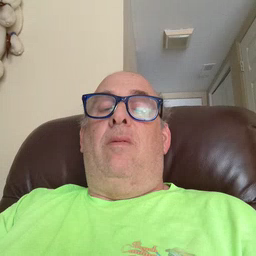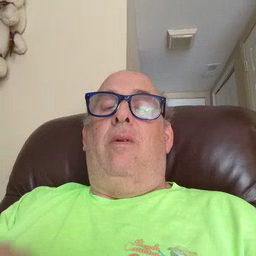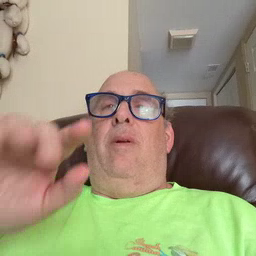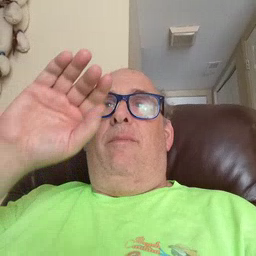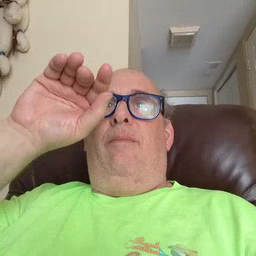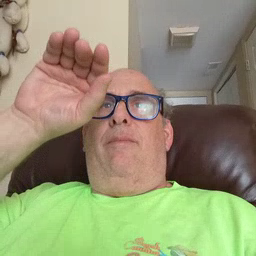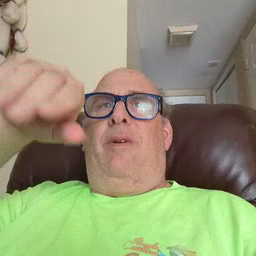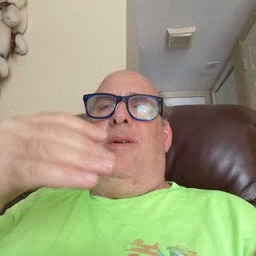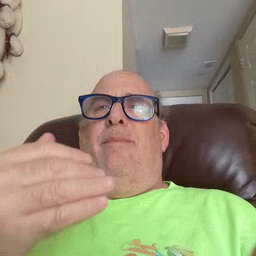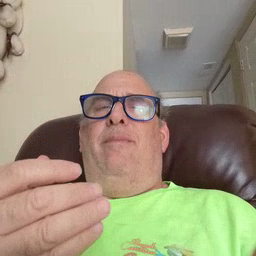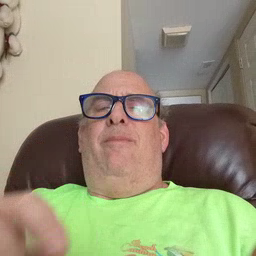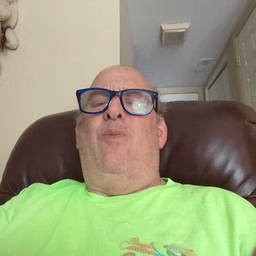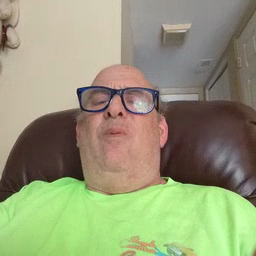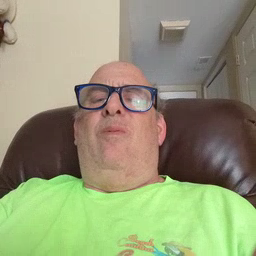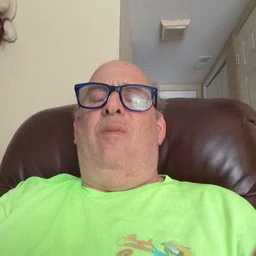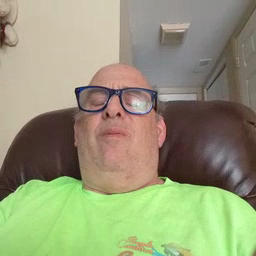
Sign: mitten